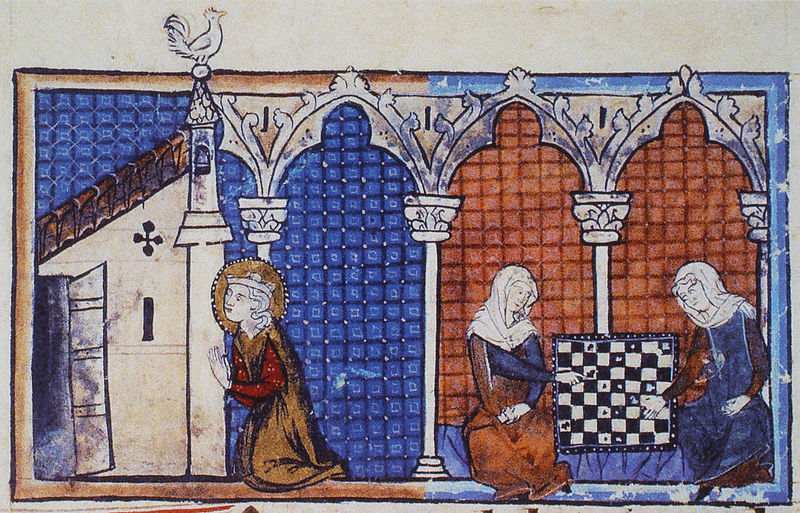
Titel: Elisabeth-Handschrift vom Hof König Alfons´ X. von Kastilien
Institution: Paris, Bibliothèque Nationale
Schlagwörter: blau, vogel, weiß, frauen, braun, fenster, frau, säule, säulen, tür, zeichnung, gebäude, haus, rot, schleier, tuch, schachbrett, taube, kirche, dachziegel, turm, bogen, könig, spielen, kopftuch, spiel, offen, kreuz, knien, schach, kacheln, beten, gebet, arkaden, heiligenschein, mittelalter, kapelle, hahn, heilig, maria, drei frauen, hasu, säulengang, nonnen, heiliger geist, buchmalerei, schachspiel